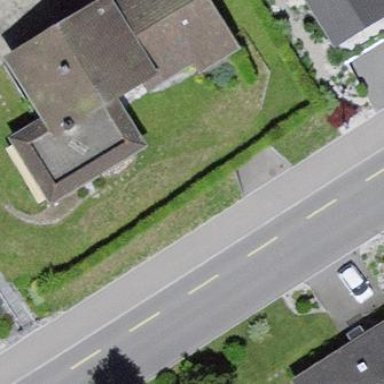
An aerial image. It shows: Detached building with gabled roof.